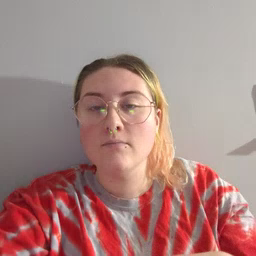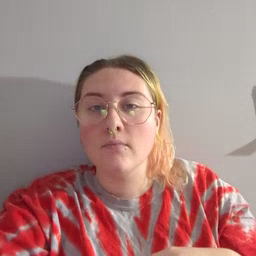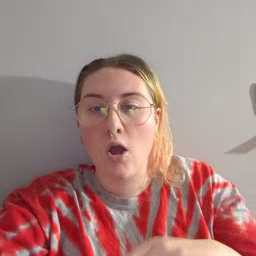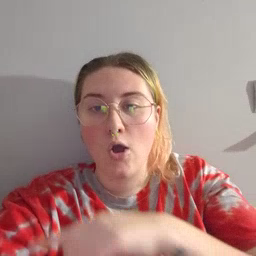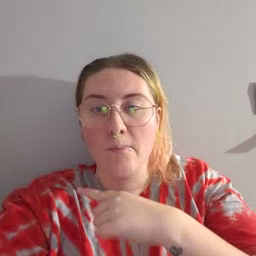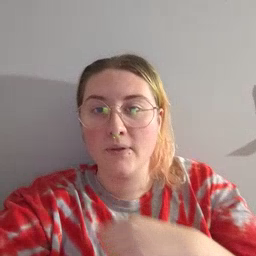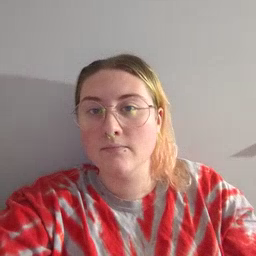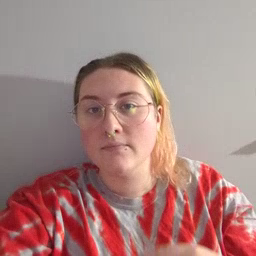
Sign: arm